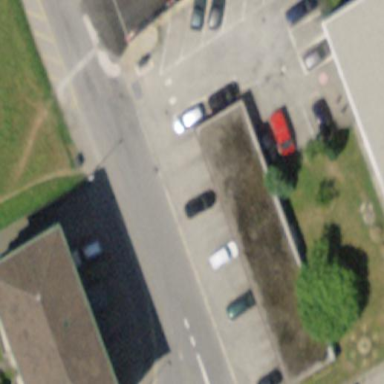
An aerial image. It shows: Group of garages.